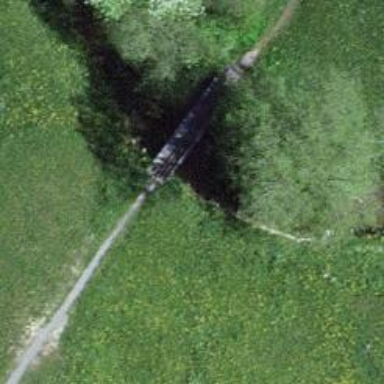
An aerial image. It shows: Path leading to bridge.